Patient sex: F
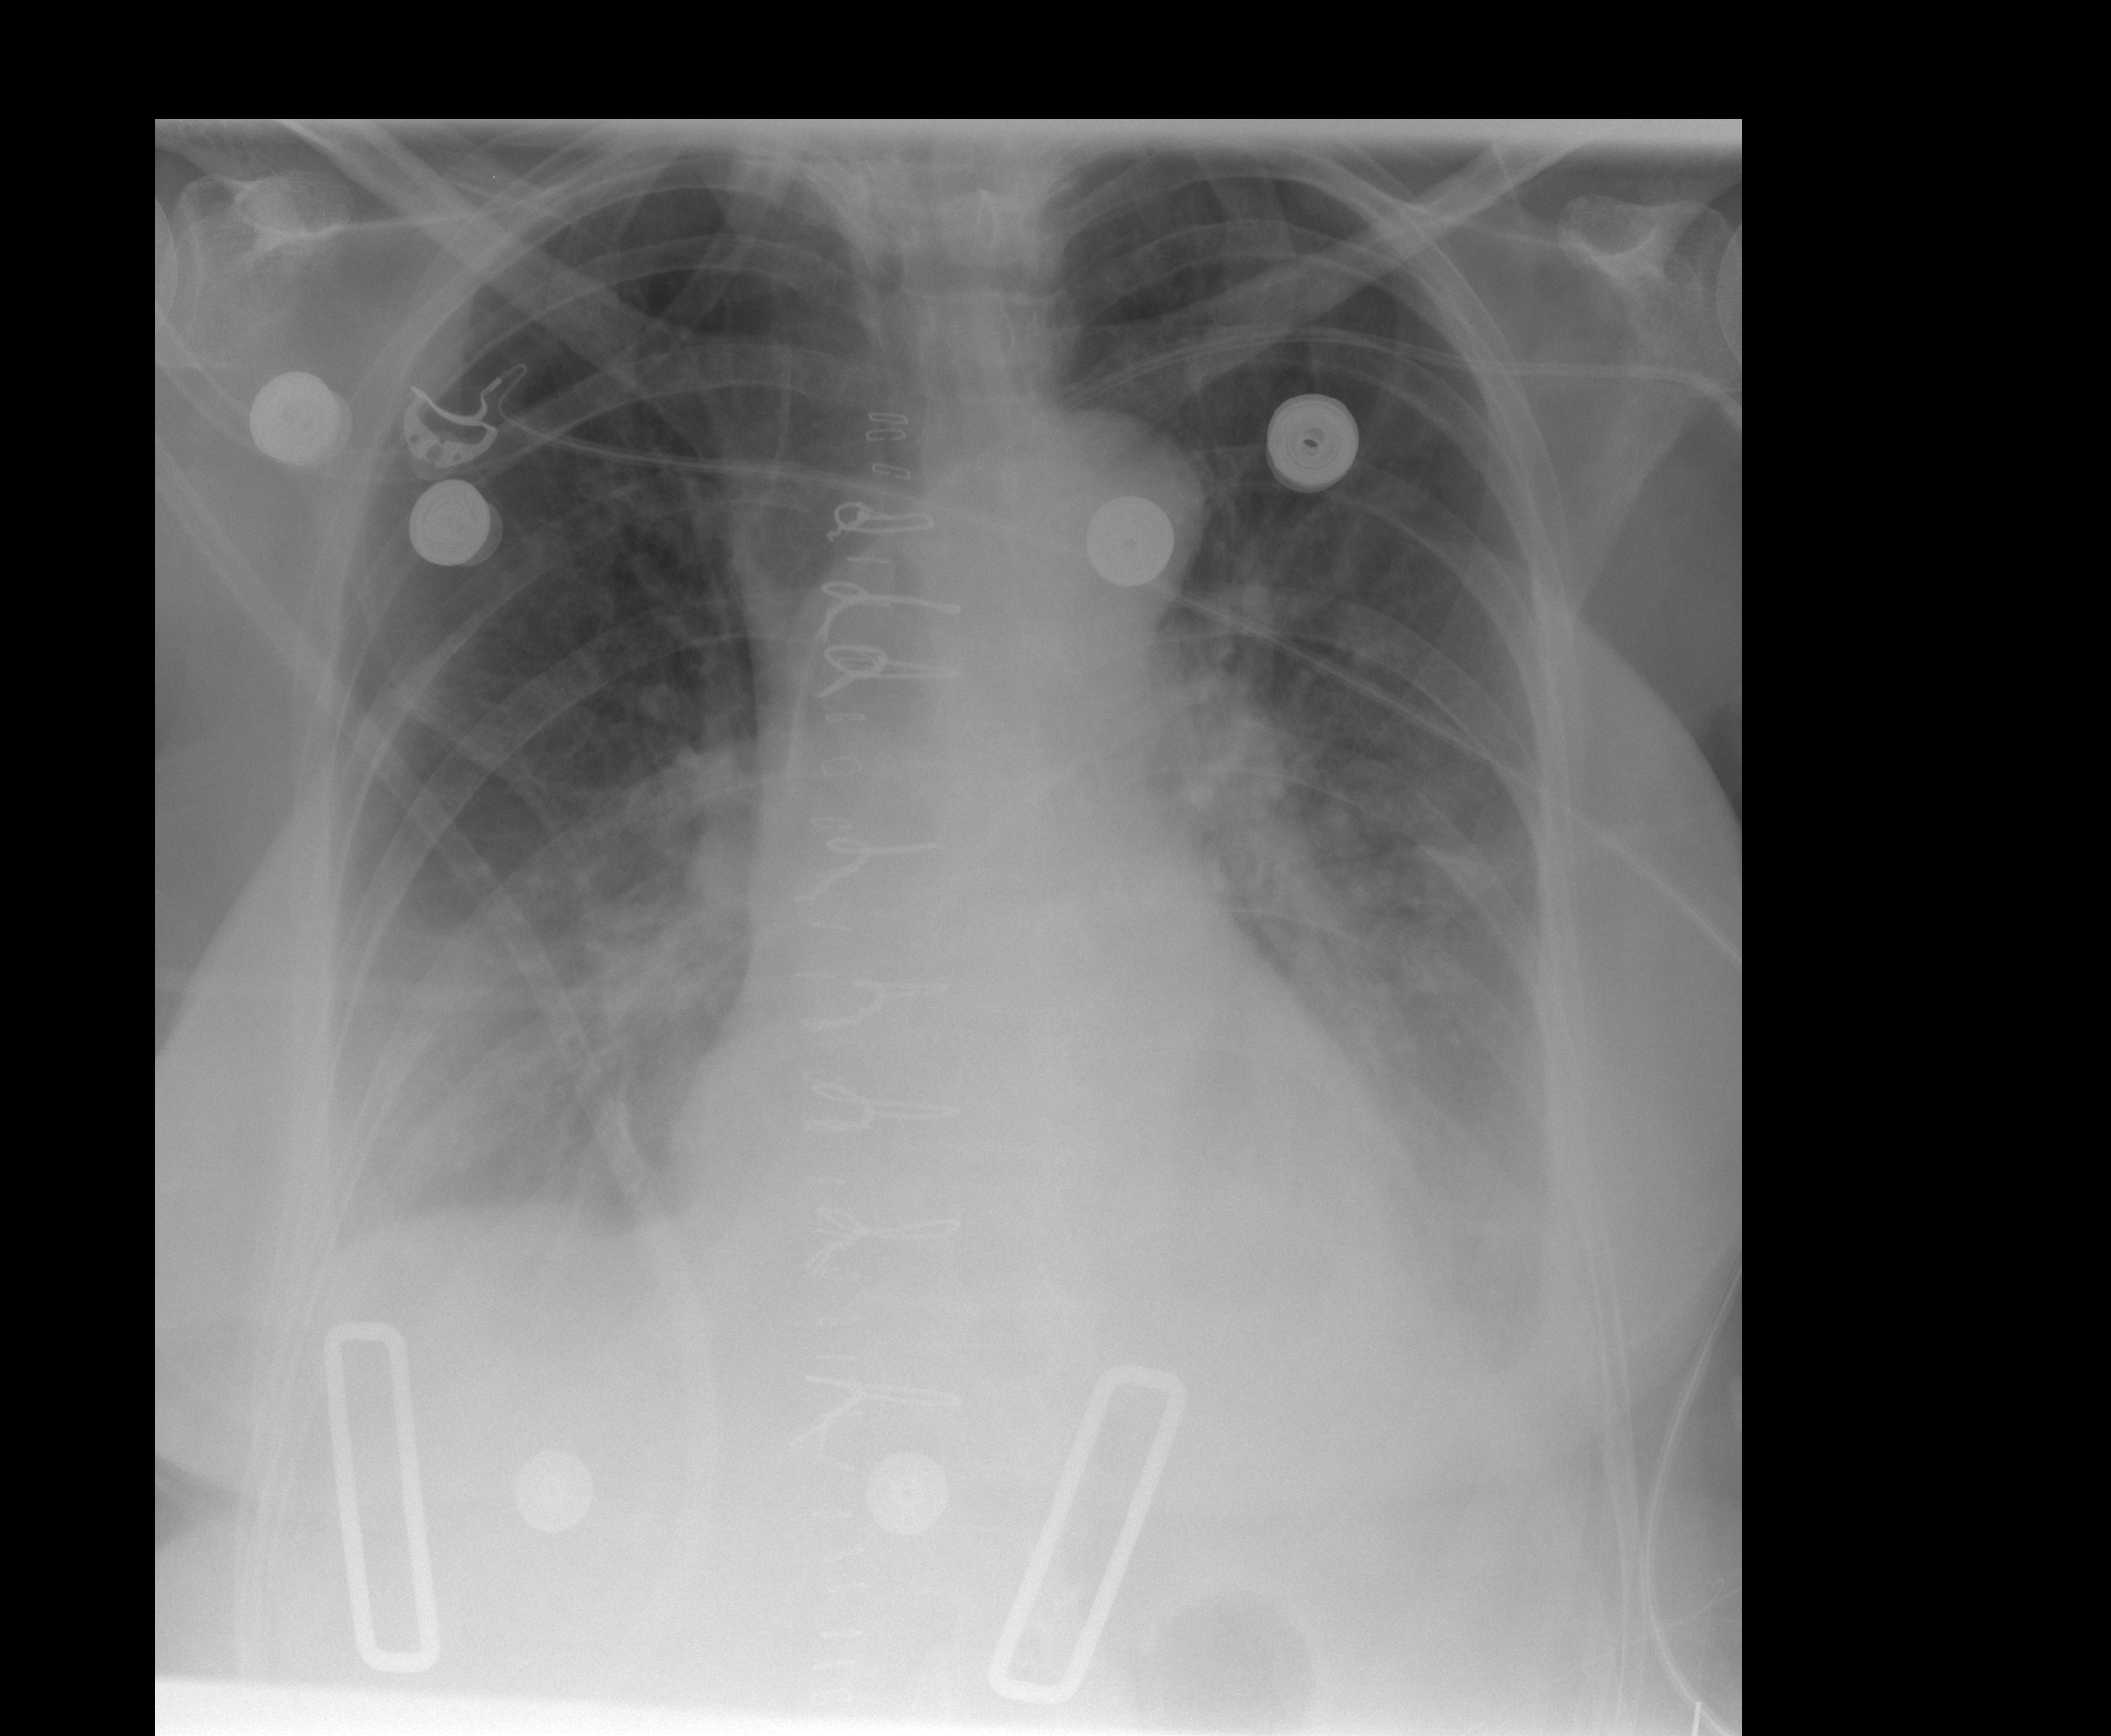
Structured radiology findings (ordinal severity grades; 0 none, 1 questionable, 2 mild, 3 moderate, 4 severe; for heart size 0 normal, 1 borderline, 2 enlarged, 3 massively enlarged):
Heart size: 0
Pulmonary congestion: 0
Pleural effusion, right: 2
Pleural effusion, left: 2
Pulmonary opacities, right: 0
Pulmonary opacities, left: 0
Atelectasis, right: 2
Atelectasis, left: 2